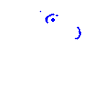
Particle: proton